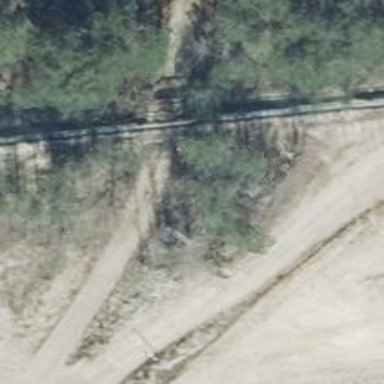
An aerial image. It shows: Sandy track road with grade3 tracktype.